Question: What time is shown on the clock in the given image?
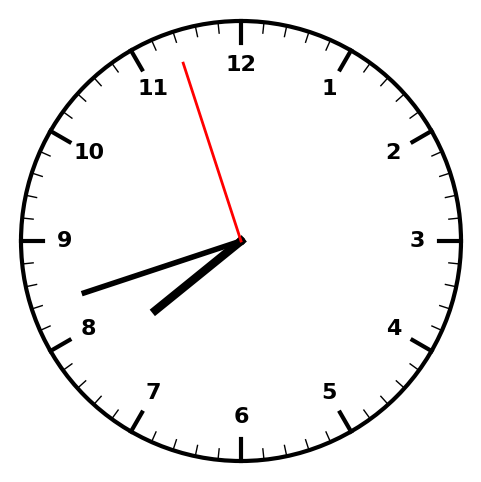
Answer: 07:41:57